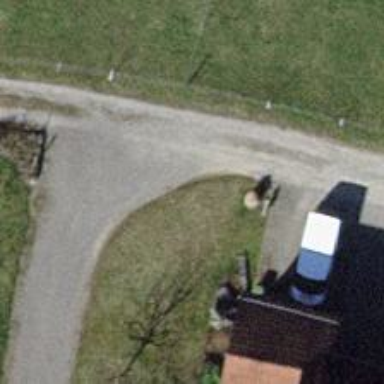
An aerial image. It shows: Driveway with compacted surface.